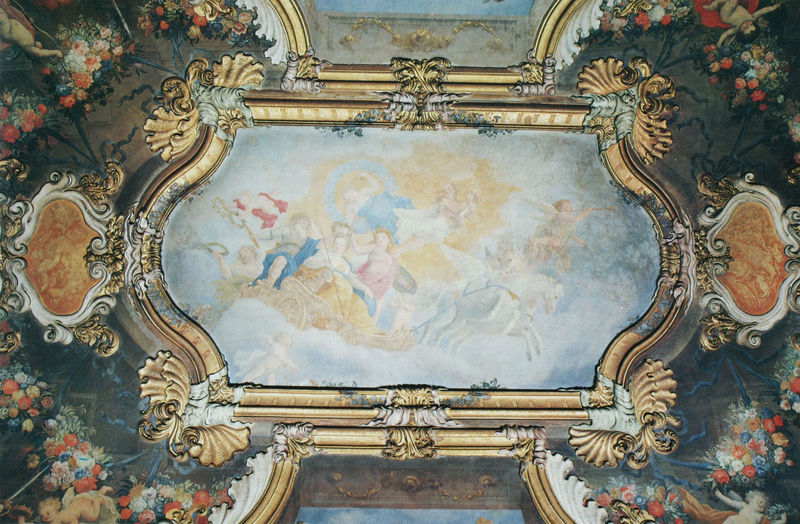
Titel: Palazzo Madama, Camera di Madama Reale, Fresko im Deckenspiegel: Die Apotheose von Maria Giovanna Battista
Standort: Torino
Institution: Palazzo Madama e Casaforte degli Acaja
Schlagwörter: blau, flügel, gemälde, gott, himmel, weiß, wolf, wolken, frauen, gelb, grün, menschen, bewegung, blume, blumen, braun, bunt, geschwungen, hell, licht, männer, pastell, schmuck, szene, blüte, blüten, dach, rot, schloss, wolke, leute, ornament, barock, rahmen, spiegel, natur, kirche, sonne, gewand, gold, decke, paar, musik, pflanzen, krone, rokoko, rosa, karren, pferd, pferde, engel, engelchen, früchte, putto, bewegt, hellblau, relief, farben, kutsche, beladen, figuren, wagen, floral, ornamente, verzierung, wandmalerei, strauss, stuck, hoch, leuchten, foto, gewölbe, vergoldet, dom, strahlen, himmeö, schweben, kranz, mythologie, schimmel, oranmente, ecken, blumenornament, heiligenschein, putz, voluten, christus, götter, zeus, angel, heaven, sky, profan, krönung, kapelle, baroque, balu, volute, heilige, kränze, muschel, deckengemälde, fresko, muscheln, streitwagen, himmelswagen, merkur, bänder, posaune, putten, maria, geflügelt, gespann, verspielt, putti, pegasus, vergoldung, christi, siegeskranz, verziehrung, piano nobile, deckenmalerei, pferdewagen, rocaille, decken, trompete, radial, illusionsmalerei, freske, god, paint, deckenfresko, rhmen, himmlisch, hinauf, deckenbemalung, plafond, rockaillen, aufwärts, painted ceiling, hgott, römerwagen, perspekive, verzeihrung, ikonegötter, baroc, muschelornament, affresco